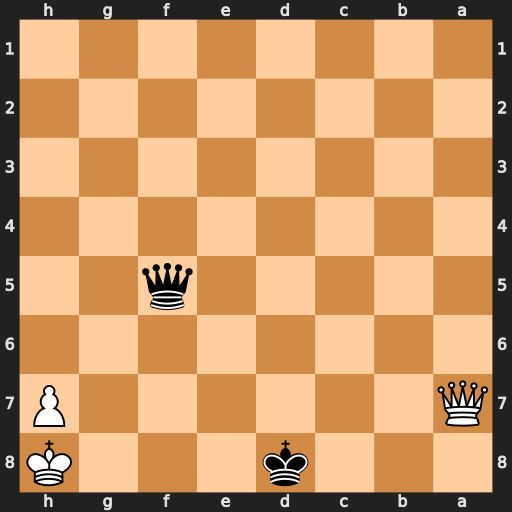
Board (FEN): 3k3K/Q6P/8/5q2/8/8/8/8
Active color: b
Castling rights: -
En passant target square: -
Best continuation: Qf8#